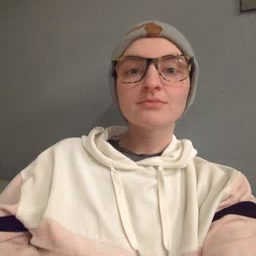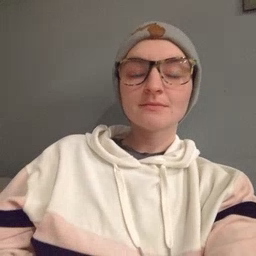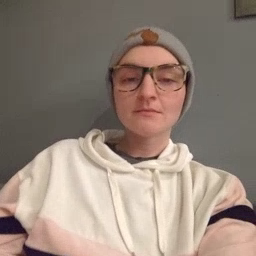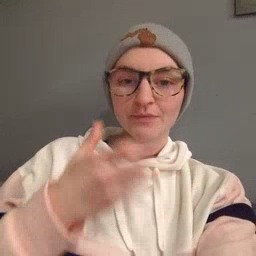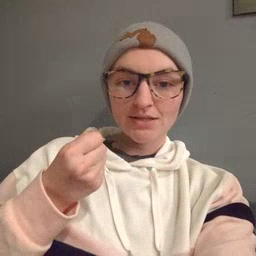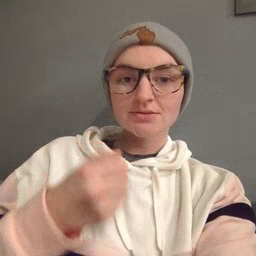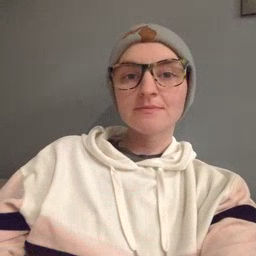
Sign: fast